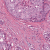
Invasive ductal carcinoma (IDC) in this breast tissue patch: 1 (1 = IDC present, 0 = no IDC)